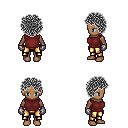
a pixel art fantasy rpg character, female body template, human, dark skin, maroon sleeveless shirt, gold greaves, gray curly afro hairstyle, metal gloves, four views (front, back, left, right), 2x2 character sprite sheet, small pixel art, hard edges, no anti-aliasing